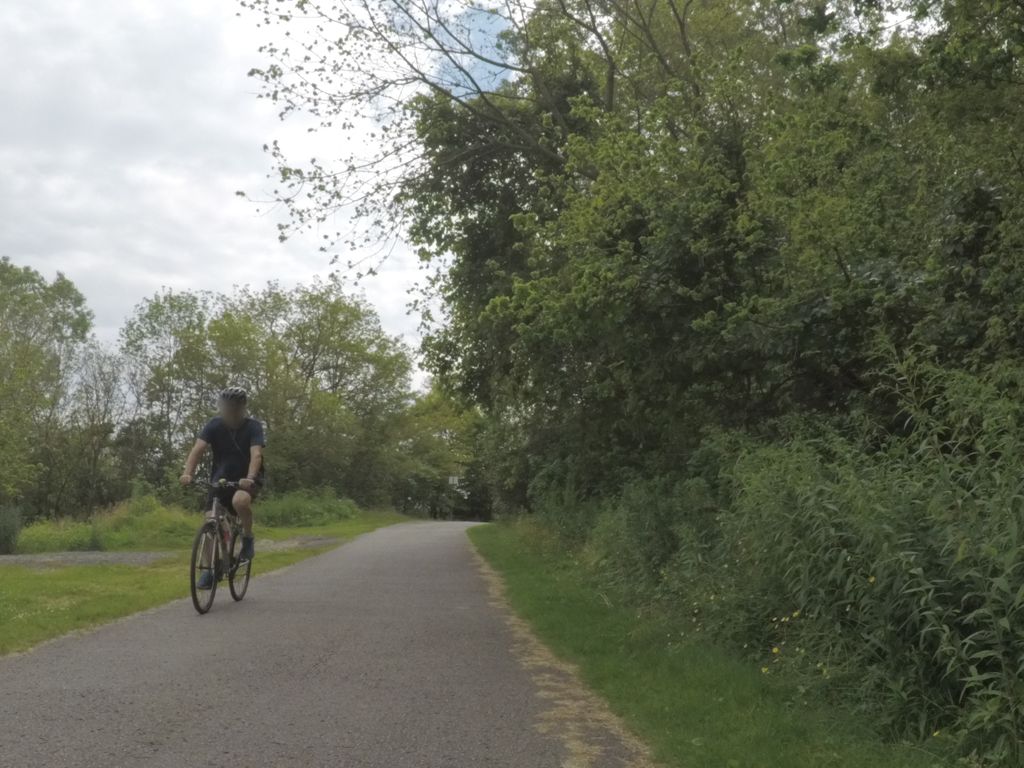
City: toronto